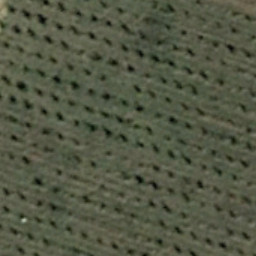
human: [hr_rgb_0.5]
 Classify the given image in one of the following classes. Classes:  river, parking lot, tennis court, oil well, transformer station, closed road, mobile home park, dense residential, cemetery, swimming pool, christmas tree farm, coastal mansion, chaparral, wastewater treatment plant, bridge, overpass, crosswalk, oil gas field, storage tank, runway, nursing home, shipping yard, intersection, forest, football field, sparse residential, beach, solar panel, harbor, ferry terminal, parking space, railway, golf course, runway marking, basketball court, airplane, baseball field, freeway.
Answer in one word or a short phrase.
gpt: christmas tree farm